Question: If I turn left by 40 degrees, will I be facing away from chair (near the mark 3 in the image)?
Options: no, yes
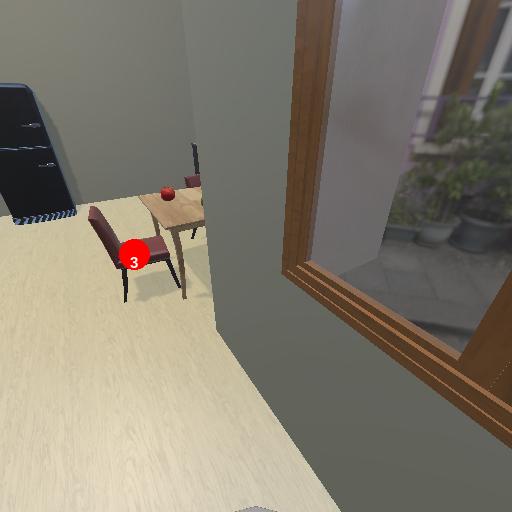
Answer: no